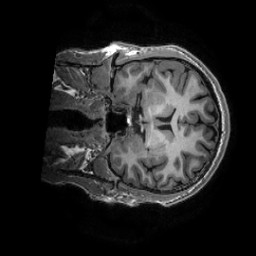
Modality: T1w
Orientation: coronal
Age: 26
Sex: male
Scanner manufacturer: ge
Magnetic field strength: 3 T
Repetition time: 0.0073 s
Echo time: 0.003 s